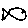
Label: fish